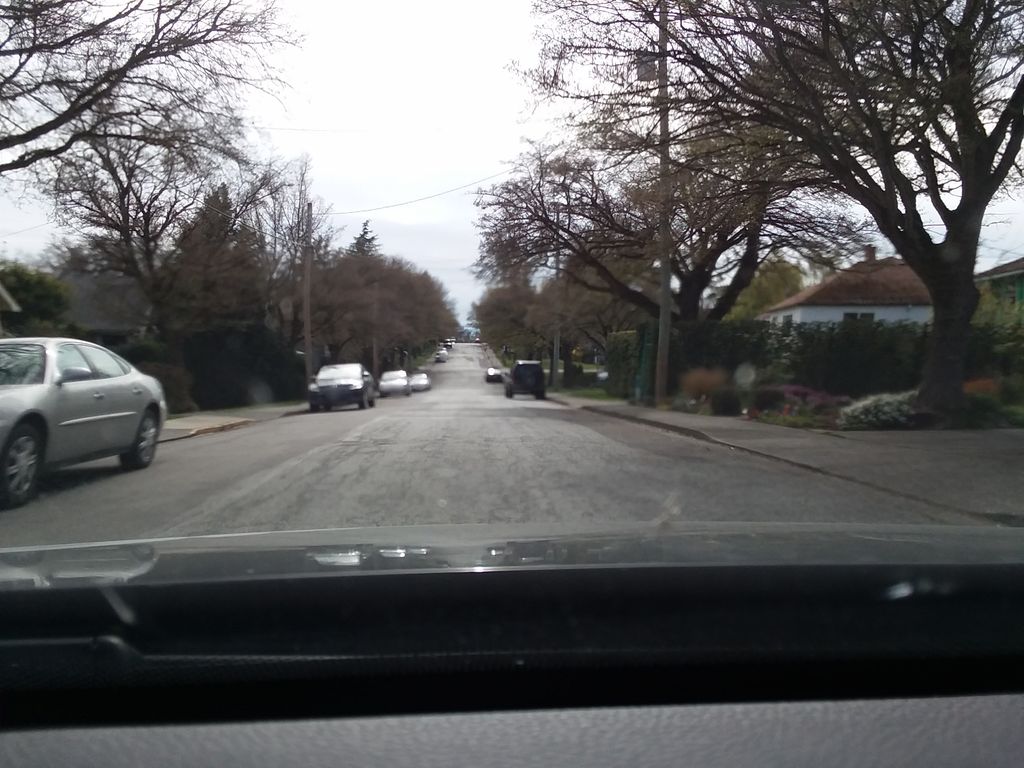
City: victoria